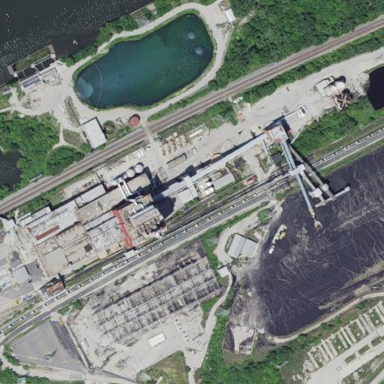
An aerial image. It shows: Industrial power plant with the landuse set as industrial.